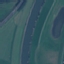
Land use / land cover class: River